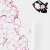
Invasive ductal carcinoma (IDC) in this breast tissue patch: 0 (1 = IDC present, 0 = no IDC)